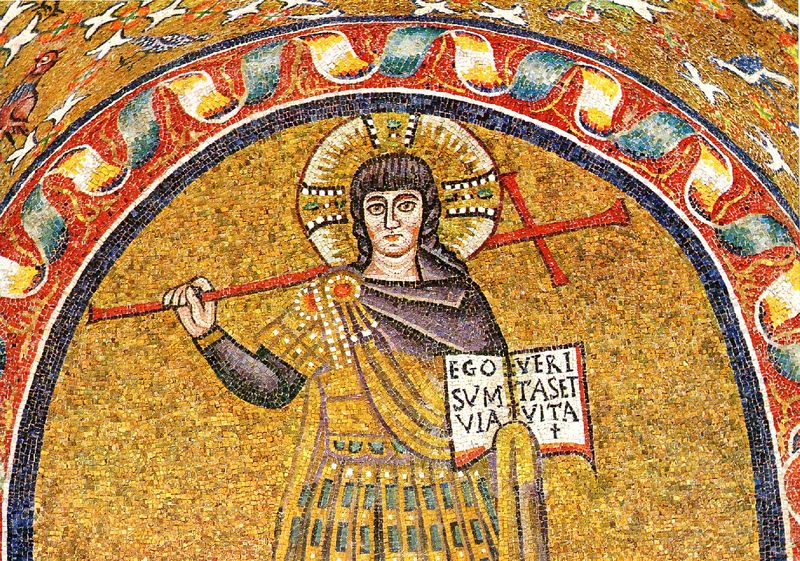
Titel: Ravenna, Erzbischöfliche Kapelle (Capella Arcivescovile), Mosaike
Standort: Ravenna, Erzbischöflicher Palast (EU - I - Emilia-Romagna)
Schlagwörter: blau, hand, mann, vogel, weiß, gelb, grün, braun, orange, blüten, rot, rock, bibel, gesicht, mensch, steine, vögel, kirche, gewand, gold, haare, blatt, brosche, locken, schrift, bogen, stab, schnalle, buch, kreuz, text, soldat, mosaik, tracht, armband, heiligenschein, leben, christus, jesus, heiliger, lilien, heilig, ikone, wahrheit, latein, boge, glorie, fibel, byzanz, heilgenschein, bible, byzantinisch, vita, heilger, via, ego, sum, ego sum vita, justinian, roter bogen, ichbinderweg, veritaset, egosumvia